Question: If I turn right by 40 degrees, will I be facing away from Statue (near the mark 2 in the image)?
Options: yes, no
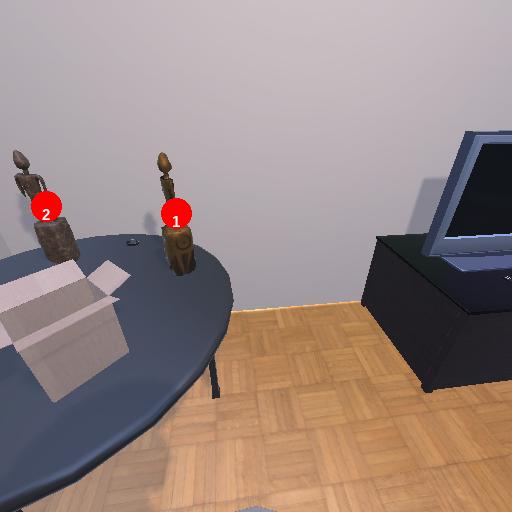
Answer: yes